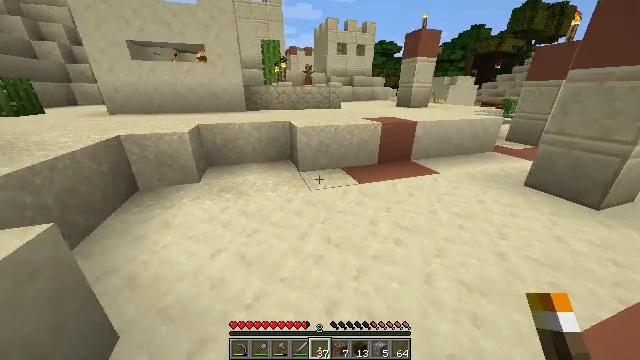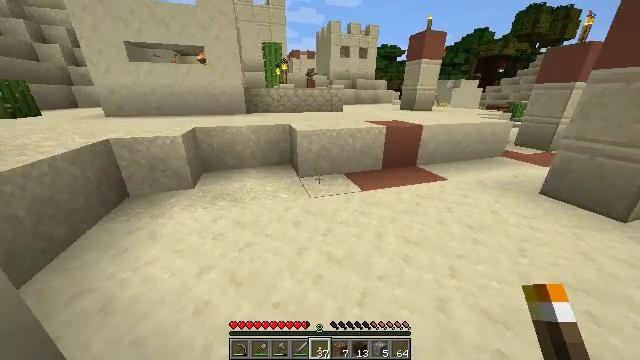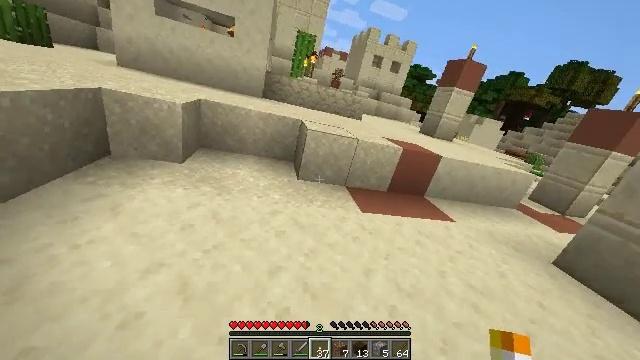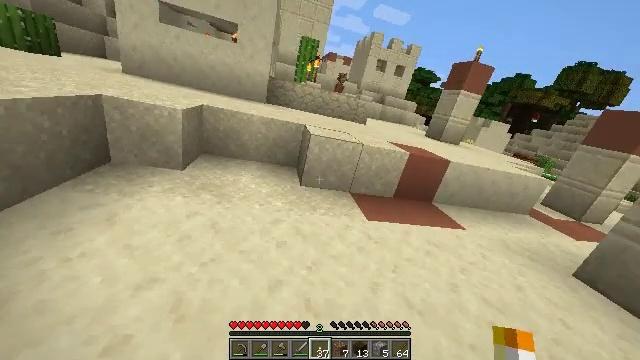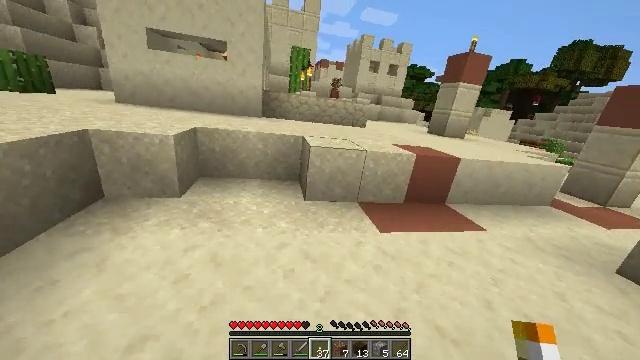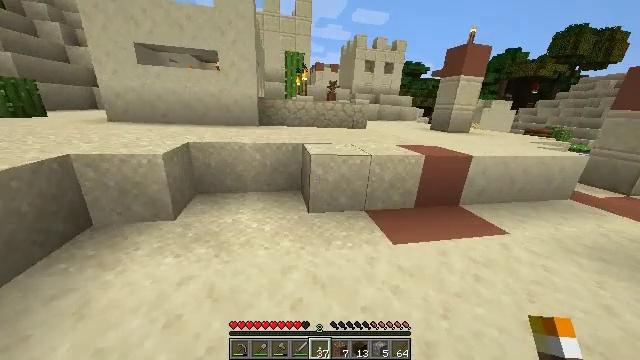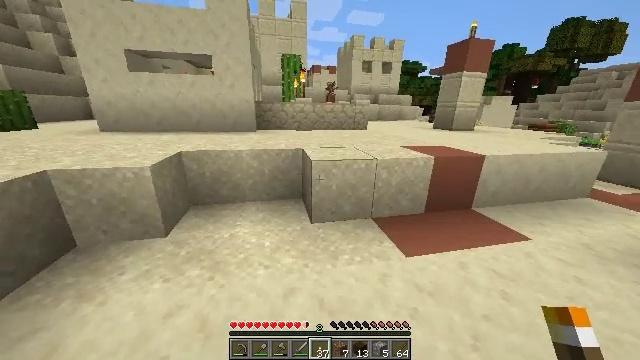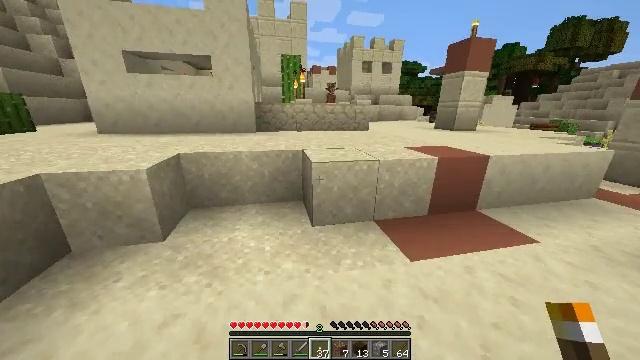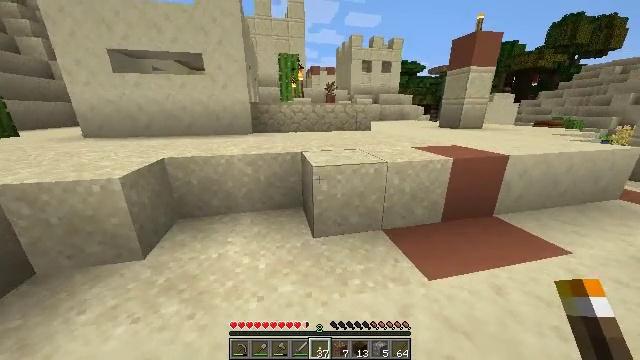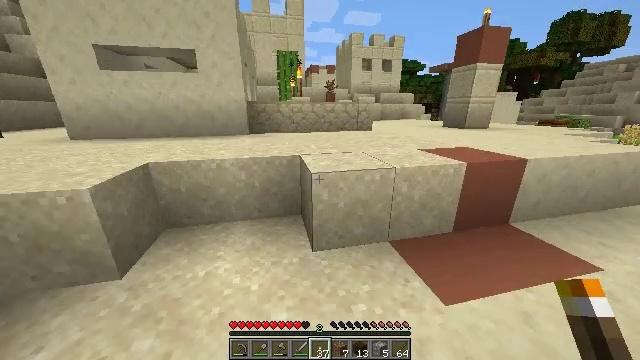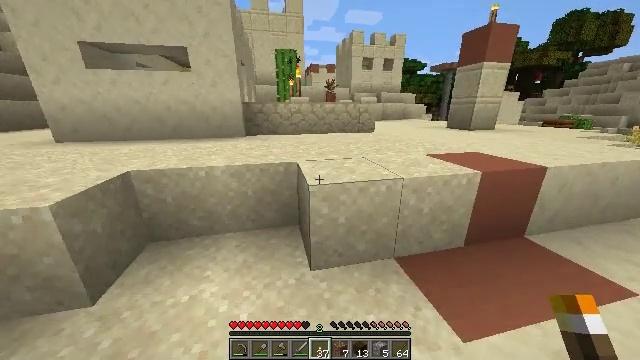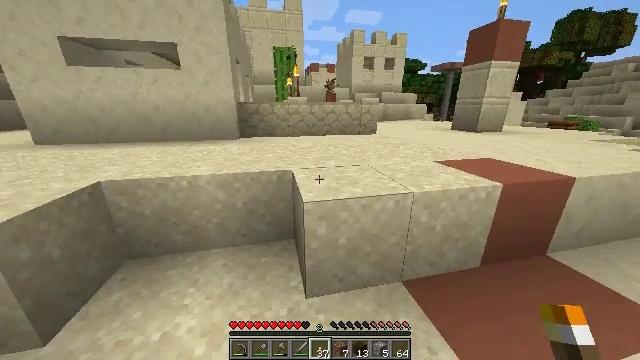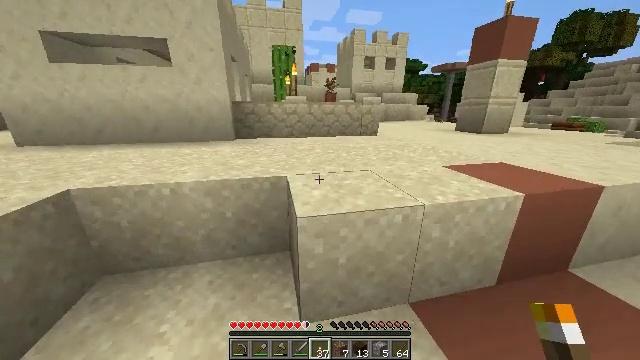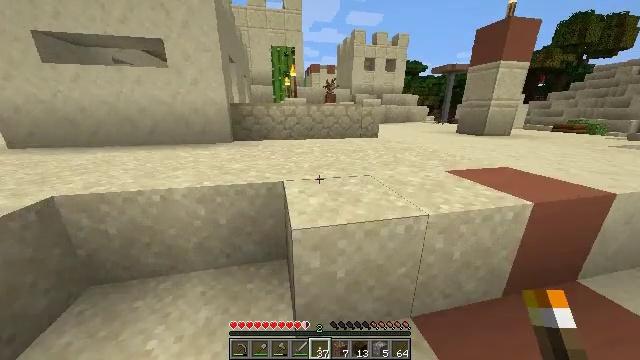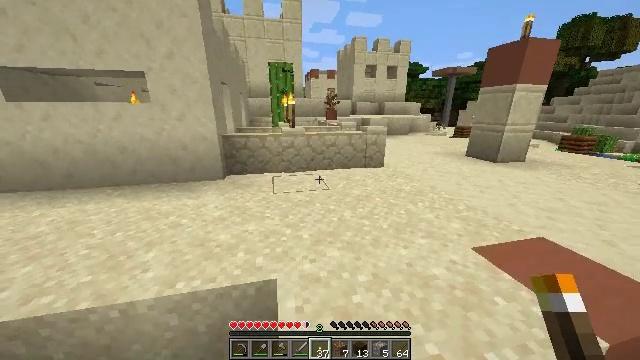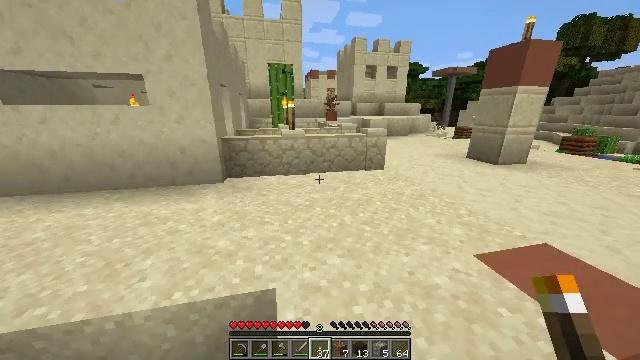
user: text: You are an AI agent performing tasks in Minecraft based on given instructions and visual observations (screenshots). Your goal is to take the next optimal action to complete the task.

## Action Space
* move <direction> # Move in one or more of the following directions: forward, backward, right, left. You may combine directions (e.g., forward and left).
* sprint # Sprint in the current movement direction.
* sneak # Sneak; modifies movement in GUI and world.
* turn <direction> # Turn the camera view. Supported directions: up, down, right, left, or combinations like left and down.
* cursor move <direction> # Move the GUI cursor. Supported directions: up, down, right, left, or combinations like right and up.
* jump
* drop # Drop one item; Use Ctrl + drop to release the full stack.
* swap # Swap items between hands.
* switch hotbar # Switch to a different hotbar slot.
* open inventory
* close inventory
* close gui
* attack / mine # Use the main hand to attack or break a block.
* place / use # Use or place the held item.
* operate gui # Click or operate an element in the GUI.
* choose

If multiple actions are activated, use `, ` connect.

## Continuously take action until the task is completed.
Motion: motion action
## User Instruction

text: Attack the lime bed to recycle it.
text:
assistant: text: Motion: move forward, sprint
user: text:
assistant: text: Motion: move forward, sprint
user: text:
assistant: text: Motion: move forward, sprint, turn left
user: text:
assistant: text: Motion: move forward, sprint, turn left and up
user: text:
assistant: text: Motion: move forward, sprint
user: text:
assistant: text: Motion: move forward, sprint
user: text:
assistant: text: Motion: move forward, sprint
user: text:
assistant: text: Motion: move forward, sprint
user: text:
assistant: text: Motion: move forward, sprint
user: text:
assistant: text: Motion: move forward, sprint
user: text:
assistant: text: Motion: move forward, sprint
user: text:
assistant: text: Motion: move forward, sprint
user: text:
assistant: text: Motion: move forward, sprint, jump
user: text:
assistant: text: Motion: move forward, sprint, jump
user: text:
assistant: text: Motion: move forward, sprint, jump
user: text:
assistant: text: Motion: move forward, sprint, jump
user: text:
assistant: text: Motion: move forward, sprint, jump
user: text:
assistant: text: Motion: move forward and move right, sprint
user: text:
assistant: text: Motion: move forward and move right, sprint
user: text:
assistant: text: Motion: move forward and move right, sprint
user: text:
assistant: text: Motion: move forward and move right, sprint
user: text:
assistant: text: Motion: move forward and move right, sprint
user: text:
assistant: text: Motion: move forward and move right, sprint
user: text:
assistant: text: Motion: move forward and move right, sprint, turn left
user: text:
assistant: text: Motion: move forward and move right, sprint, turn left
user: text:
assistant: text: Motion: move forward and move right, sprint, turn left
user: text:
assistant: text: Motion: move forward and move right, sprint, turn left
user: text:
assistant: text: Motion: move forward and move right, sprint, turn left
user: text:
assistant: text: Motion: move forward and move right, sprint, turn left
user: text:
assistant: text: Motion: move forward and move right, sprint